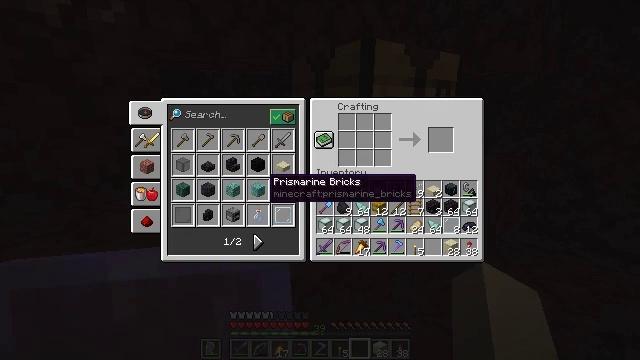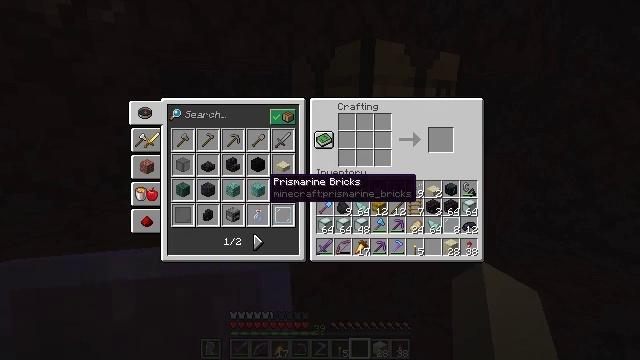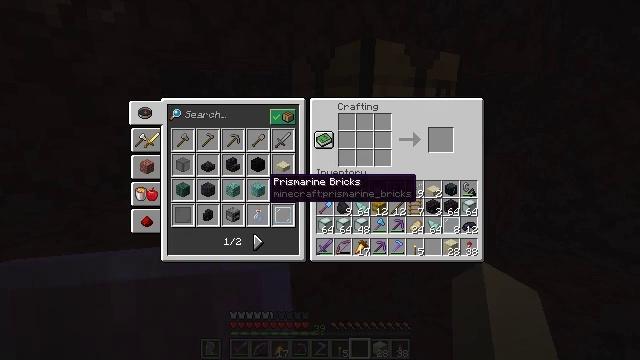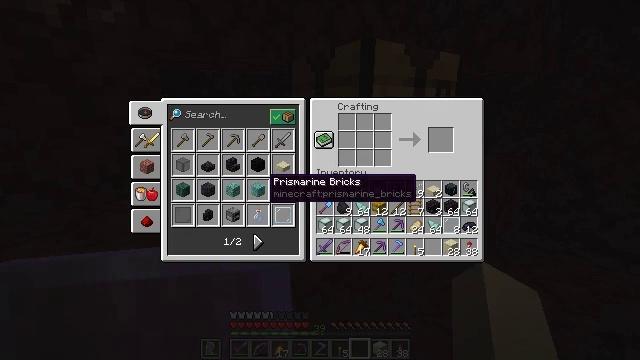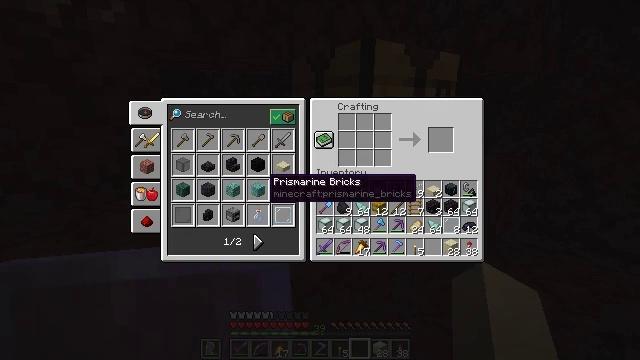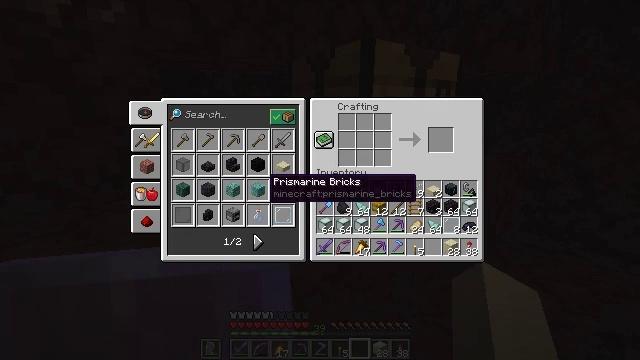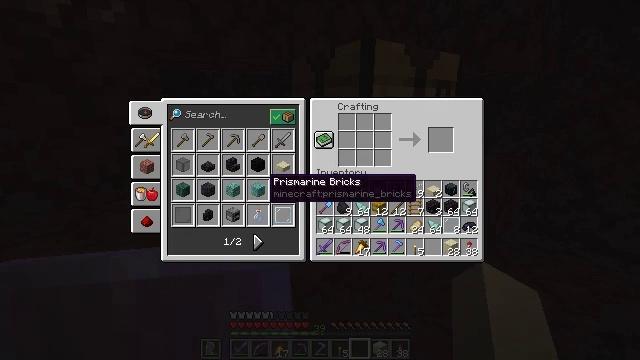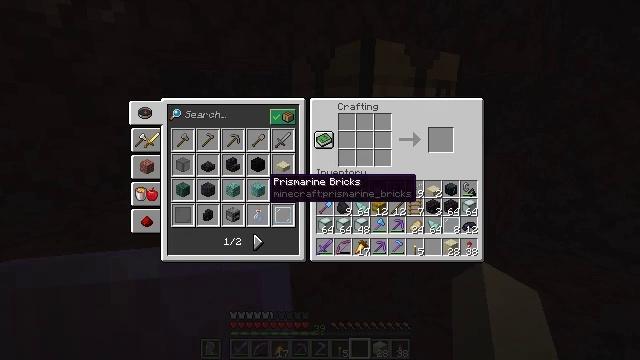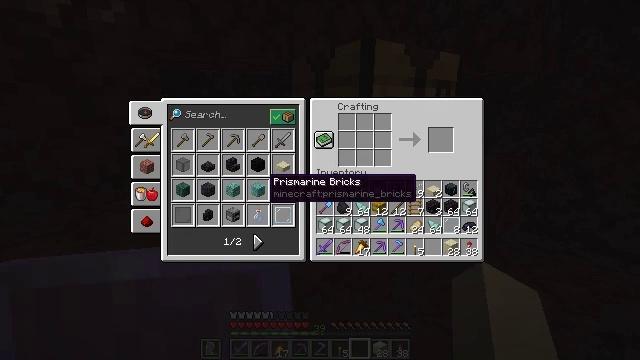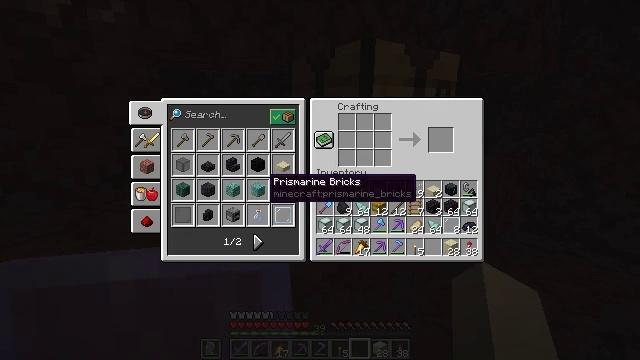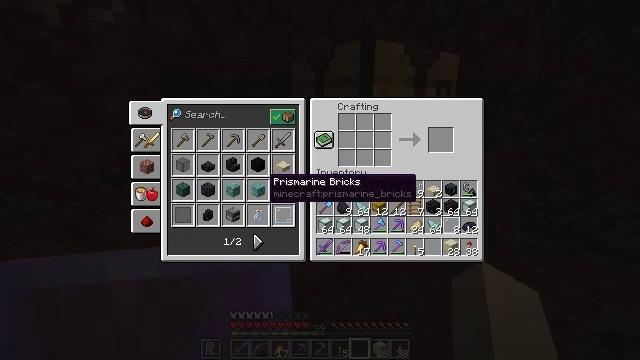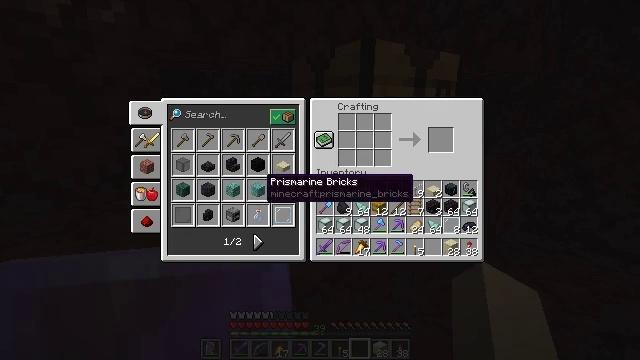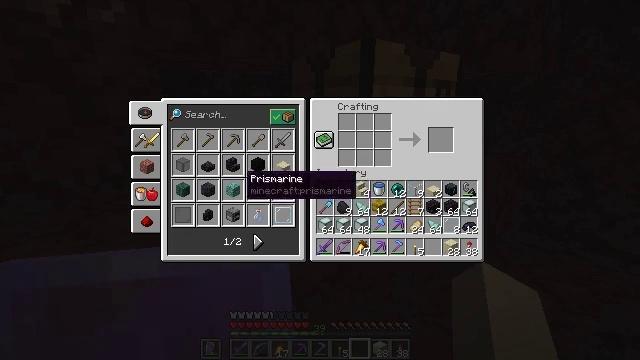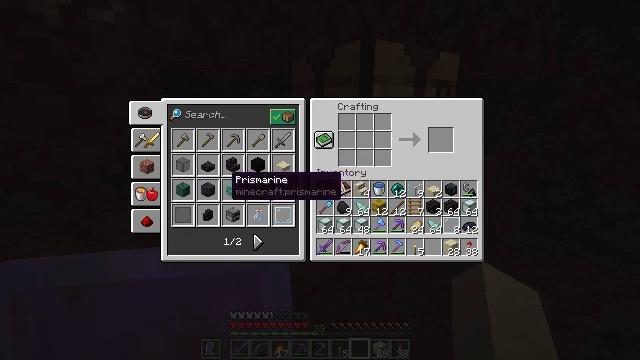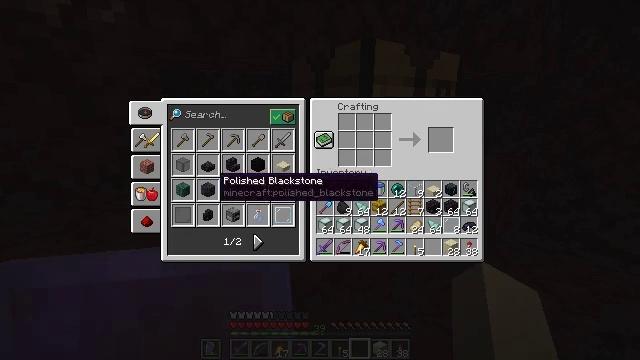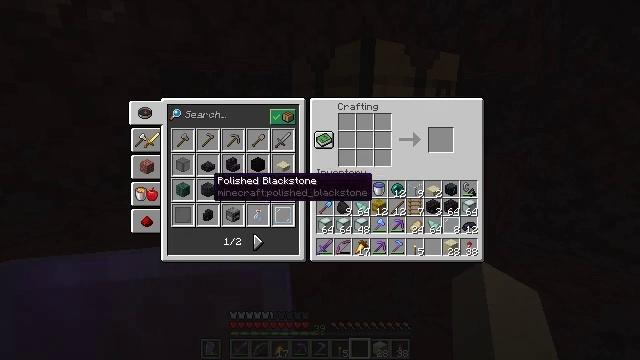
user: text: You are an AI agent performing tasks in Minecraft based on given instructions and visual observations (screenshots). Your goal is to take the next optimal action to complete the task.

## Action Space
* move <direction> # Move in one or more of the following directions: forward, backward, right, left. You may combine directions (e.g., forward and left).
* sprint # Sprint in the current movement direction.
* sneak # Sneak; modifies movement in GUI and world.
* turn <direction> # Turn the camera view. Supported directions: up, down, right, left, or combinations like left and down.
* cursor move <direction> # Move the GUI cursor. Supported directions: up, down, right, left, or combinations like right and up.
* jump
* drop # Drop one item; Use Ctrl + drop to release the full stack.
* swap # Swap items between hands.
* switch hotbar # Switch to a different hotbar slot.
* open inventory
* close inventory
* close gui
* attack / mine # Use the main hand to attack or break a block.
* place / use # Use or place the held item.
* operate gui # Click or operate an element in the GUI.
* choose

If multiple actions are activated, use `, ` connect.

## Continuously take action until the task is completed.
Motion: motion action
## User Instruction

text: Construct dark prismarine using crafting materials.
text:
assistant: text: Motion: sneak
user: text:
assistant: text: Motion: sneak
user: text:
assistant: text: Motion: sneak
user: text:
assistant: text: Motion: sneak
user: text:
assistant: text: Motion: sneak
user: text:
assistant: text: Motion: sneak
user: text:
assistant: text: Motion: sneak
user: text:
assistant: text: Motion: sneak
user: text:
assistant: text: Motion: sneak
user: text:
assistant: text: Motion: sneak
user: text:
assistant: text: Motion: sneak
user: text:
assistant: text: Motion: sneak, cursor move left
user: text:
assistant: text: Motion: cursor move left
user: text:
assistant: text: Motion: cursor move left
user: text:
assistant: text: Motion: no_op
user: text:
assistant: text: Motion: no_op
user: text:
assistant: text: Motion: cursor move left
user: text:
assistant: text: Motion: no_op
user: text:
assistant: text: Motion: no_op
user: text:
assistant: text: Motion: no_op
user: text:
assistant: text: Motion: no_op
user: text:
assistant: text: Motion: no_op
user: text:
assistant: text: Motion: no_op
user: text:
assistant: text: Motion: no_op
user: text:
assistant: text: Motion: sneak
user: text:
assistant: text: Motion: sneak
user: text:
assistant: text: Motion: sneak
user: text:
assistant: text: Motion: sneak
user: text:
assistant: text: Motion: sneak
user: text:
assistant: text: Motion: sneak